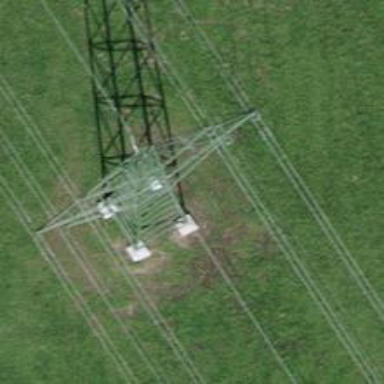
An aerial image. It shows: Power tower.